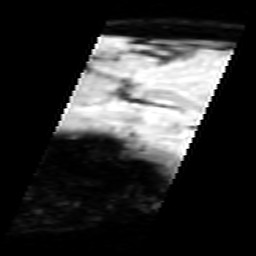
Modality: inplaneT2
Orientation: sagittal
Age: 19
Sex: female